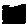
Label: square